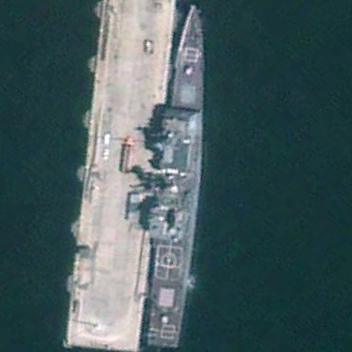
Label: cruiser